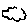
Label: cloud